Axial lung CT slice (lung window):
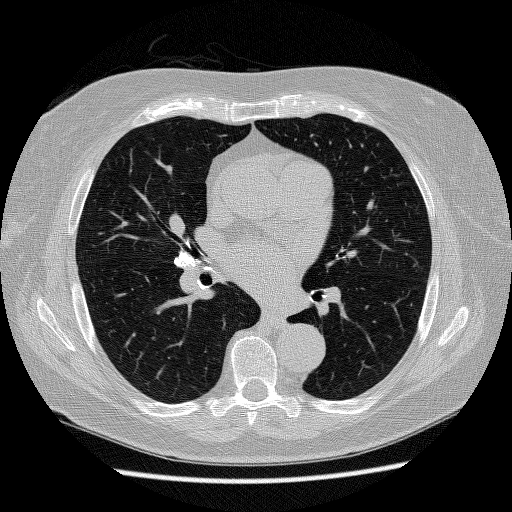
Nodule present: no